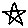
Label: star